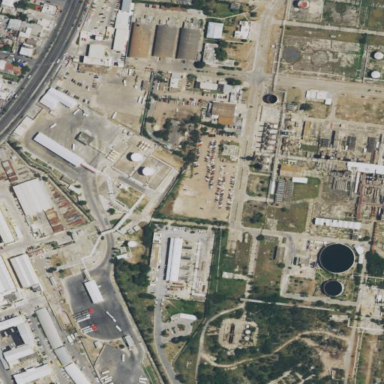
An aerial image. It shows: Industrial area.